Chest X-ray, PA view. Patient: 83 years old, sex F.
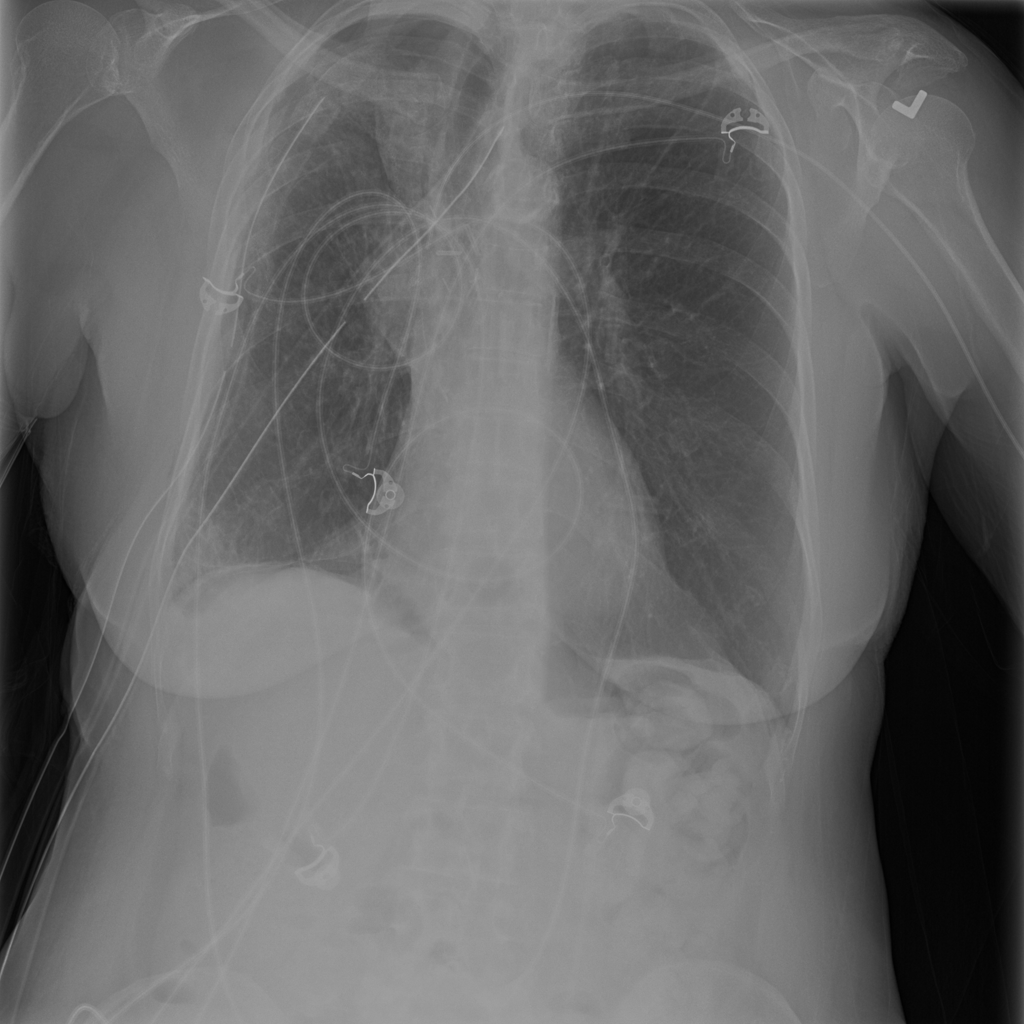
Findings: Atelectasis, Hernia, Infiltration, Mass, Nodule, Pneumothorax